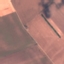
Label: AnnualCrop